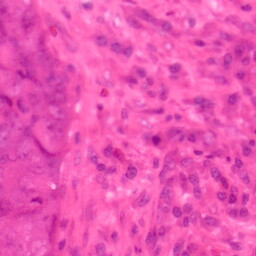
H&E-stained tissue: Colon